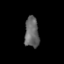
Tissue: prostate
Cell type: T cells
Senescence score: 0.3165
Nuclear area (px): 426
Mean DAPI intensity: 102.526